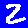
Digit: 2